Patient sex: F
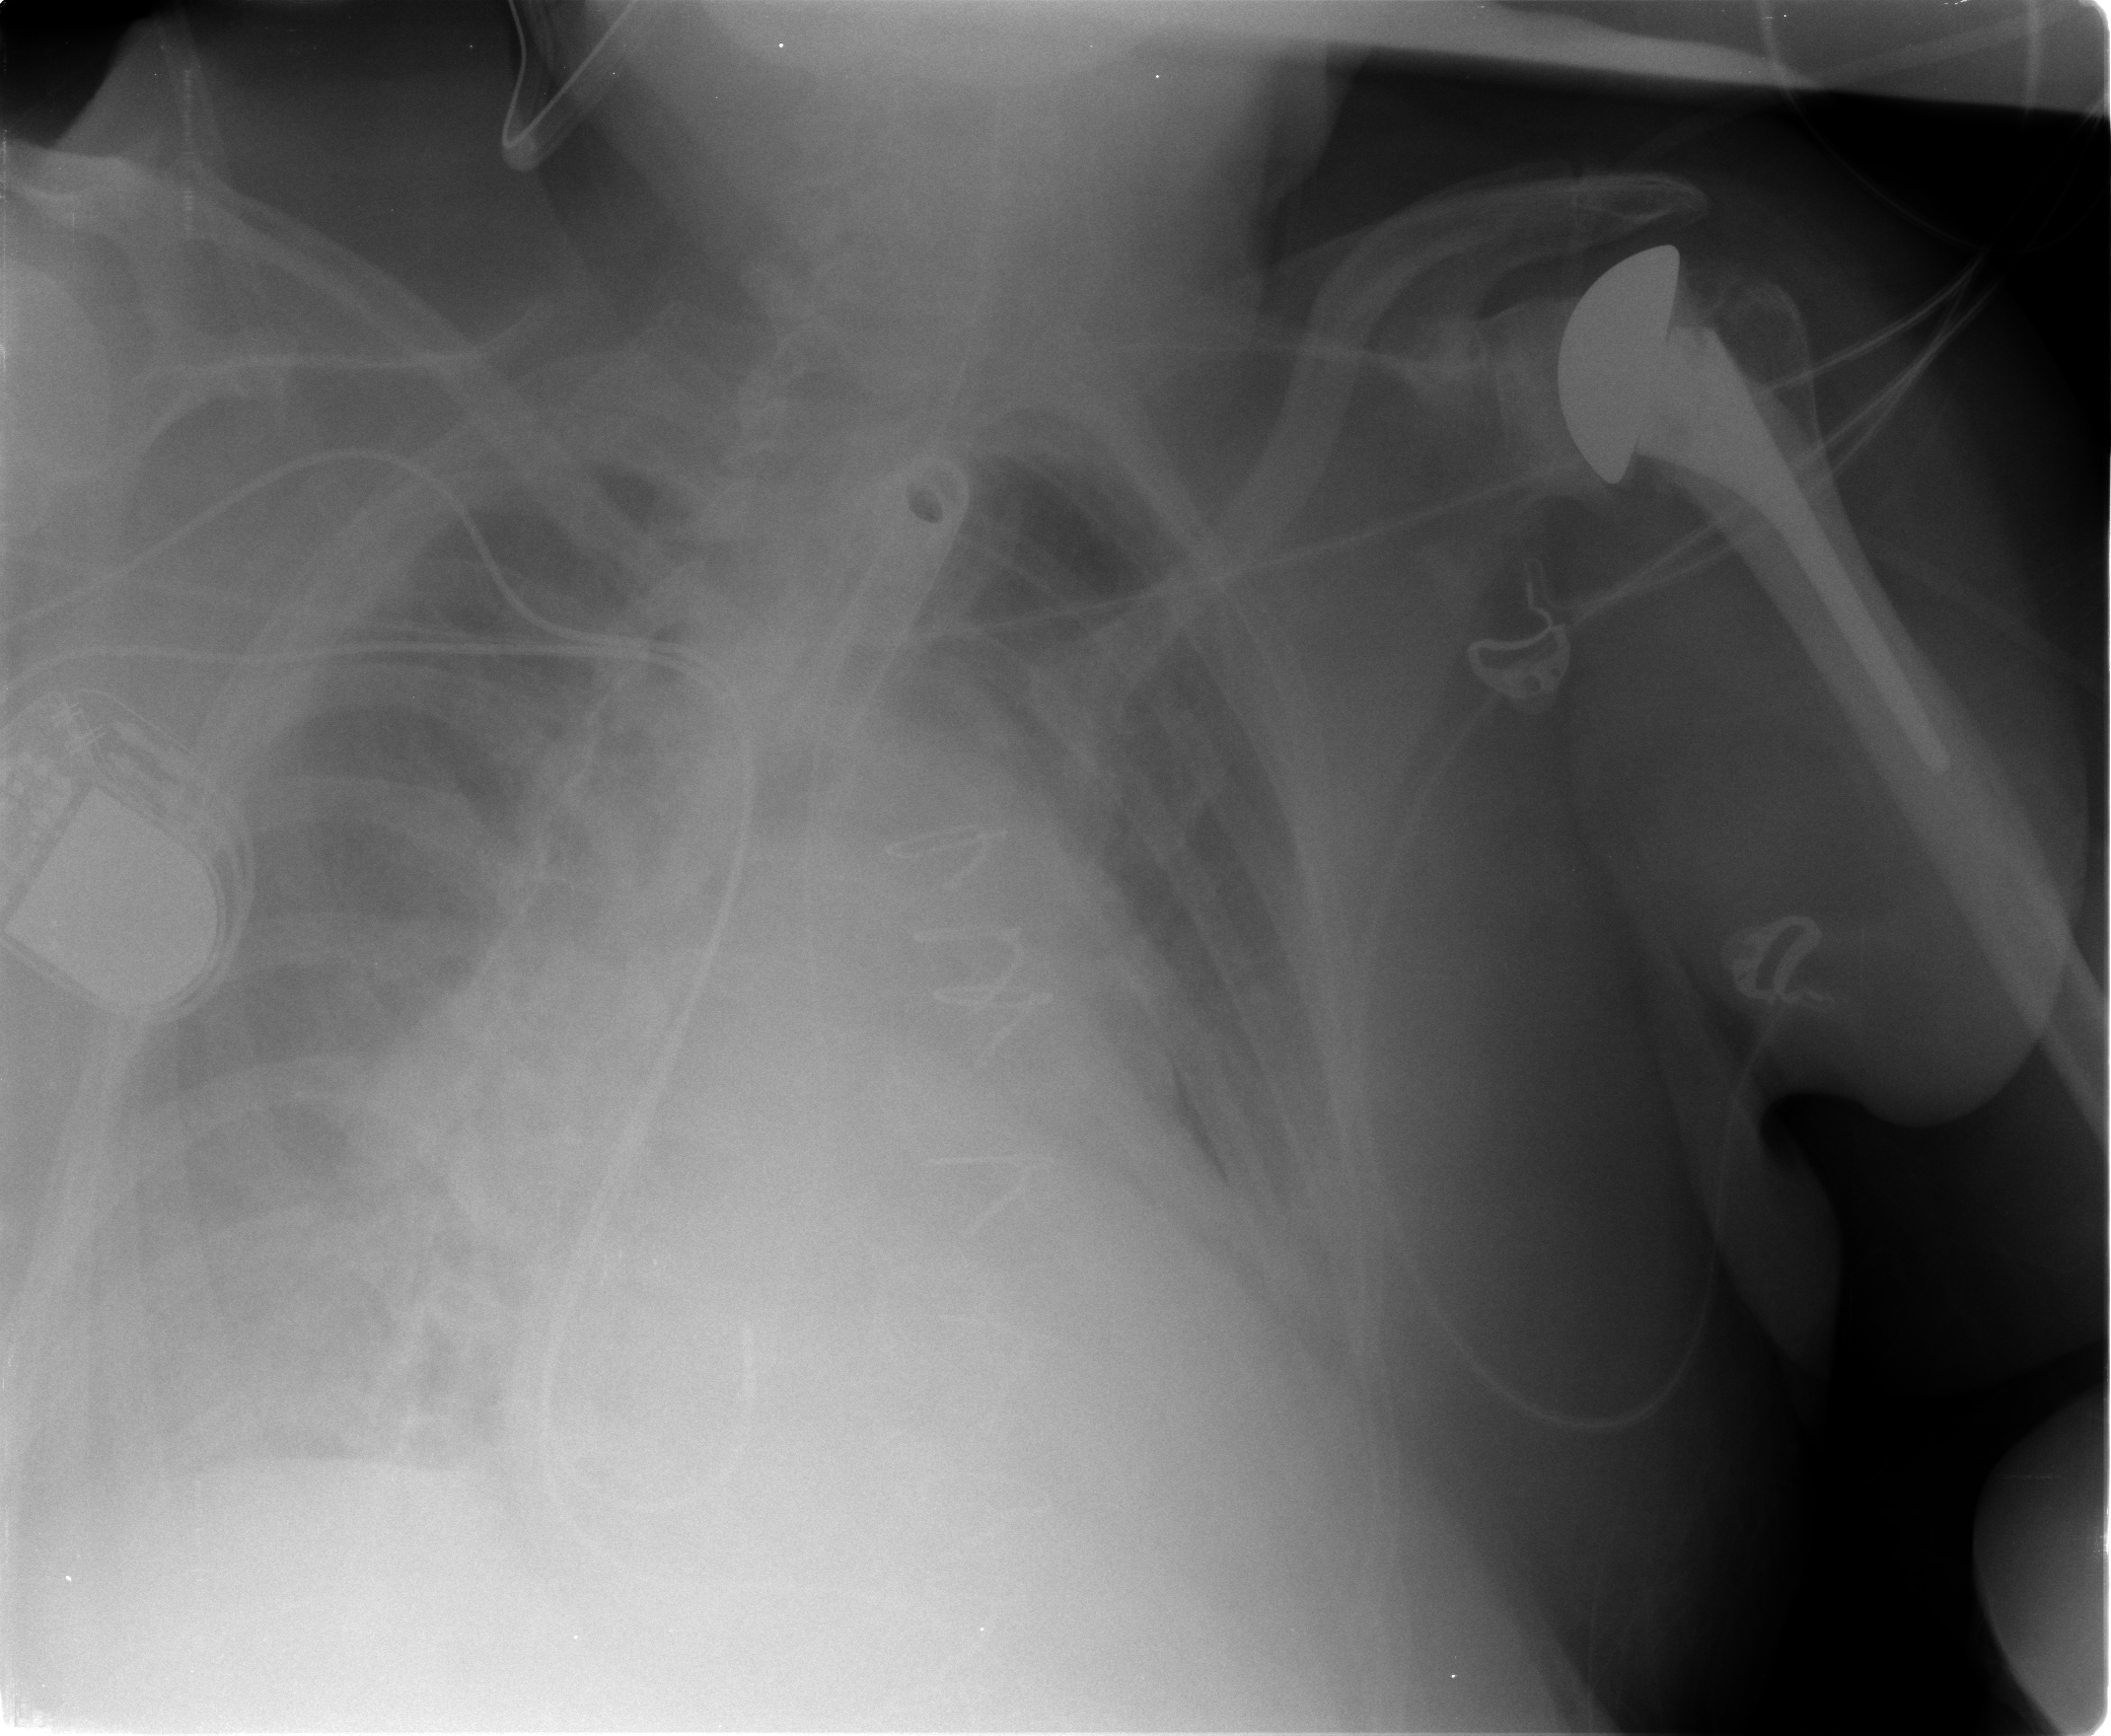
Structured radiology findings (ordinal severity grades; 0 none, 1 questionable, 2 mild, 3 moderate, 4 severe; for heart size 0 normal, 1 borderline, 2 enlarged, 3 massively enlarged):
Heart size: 2
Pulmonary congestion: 2
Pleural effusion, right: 3
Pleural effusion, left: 2
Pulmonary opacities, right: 1
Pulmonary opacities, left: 1
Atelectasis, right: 2
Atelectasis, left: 2